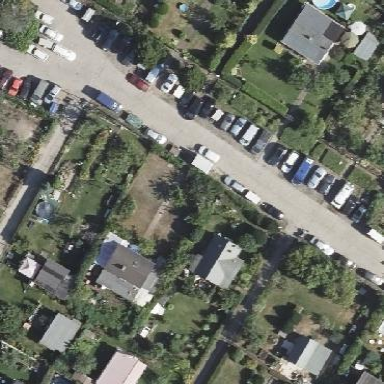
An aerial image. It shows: Parking available on the street side.